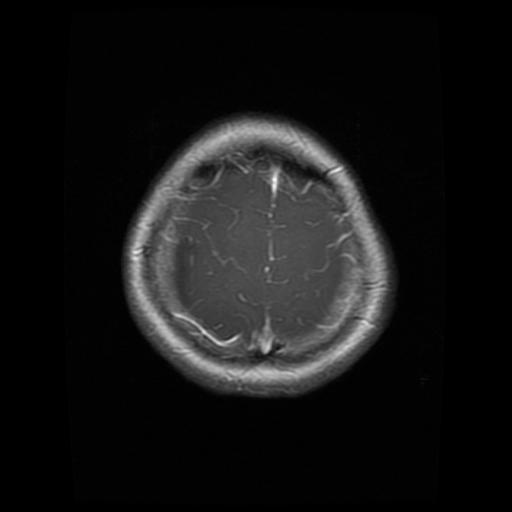
Label: glioma